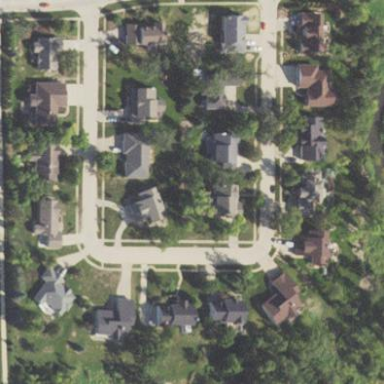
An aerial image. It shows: Residential area composed of single-family homes.